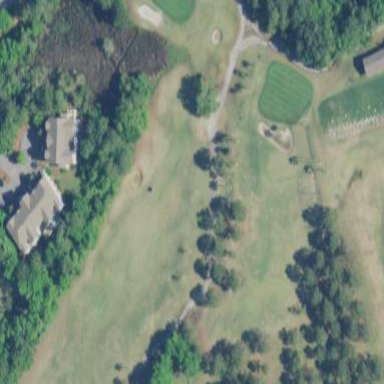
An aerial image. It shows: Golf fairway surrounded by grass.